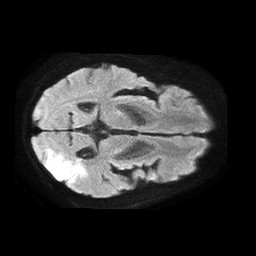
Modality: TRACE
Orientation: axial
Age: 69
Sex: male
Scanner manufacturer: philips
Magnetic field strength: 1.5 T
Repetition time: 4.6 s
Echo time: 0.08631 s